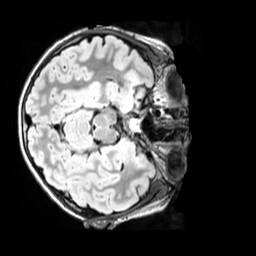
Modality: FLAIR
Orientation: axial
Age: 11
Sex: male
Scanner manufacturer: siemens
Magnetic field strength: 3 T
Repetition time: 5 s
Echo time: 0.388 s